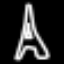
Label: The Eiffel Tower